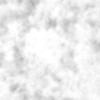
Label: no_change